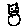
Label: cat